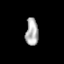
Tissue: prostate
Cell type: T cells
Senescence score: 0.7517
Nuclear area (px): 341
Mean DAPI intensity: 175.282